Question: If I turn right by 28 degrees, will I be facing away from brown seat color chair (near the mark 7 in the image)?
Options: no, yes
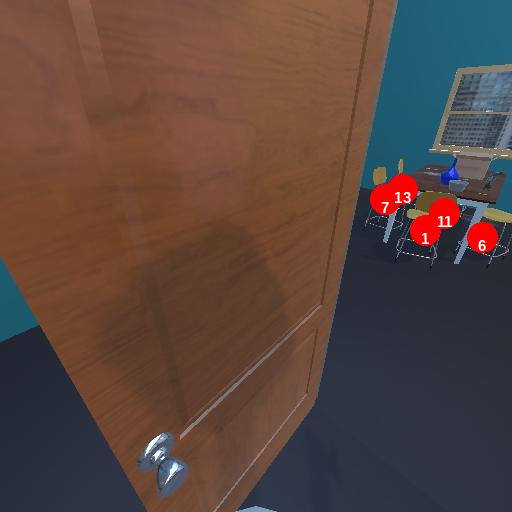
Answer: no